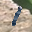
Label: 1